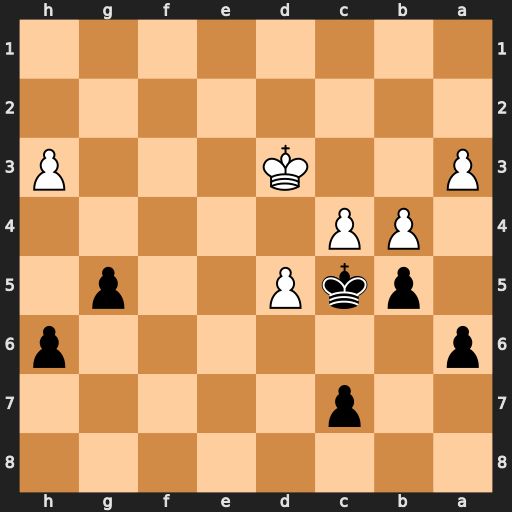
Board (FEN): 8/2p5/p6p/1pkP2p1/1PP5/P2K3P/8/8
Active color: b
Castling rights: -
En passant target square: -
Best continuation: Kd6 cxb5 axb5 Ke4 h5